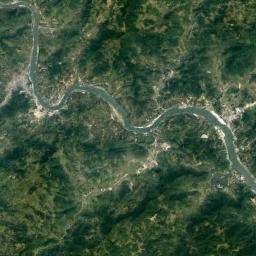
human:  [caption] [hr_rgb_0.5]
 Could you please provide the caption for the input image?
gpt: A long, Winding, Light green river like waves, With green mountains on both sides and large buildings .

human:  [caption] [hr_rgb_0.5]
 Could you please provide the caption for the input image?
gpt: The dark green river with a winding bank goes through the mountainous area covered with vegetation .

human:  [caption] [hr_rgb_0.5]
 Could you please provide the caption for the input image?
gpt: There are many trees around the river .

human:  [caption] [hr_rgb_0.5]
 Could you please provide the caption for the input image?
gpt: The river goes through mountains with green plants .

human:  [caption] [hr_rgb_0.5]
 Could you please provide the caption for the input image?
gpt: There are green forests and meadows around the river .